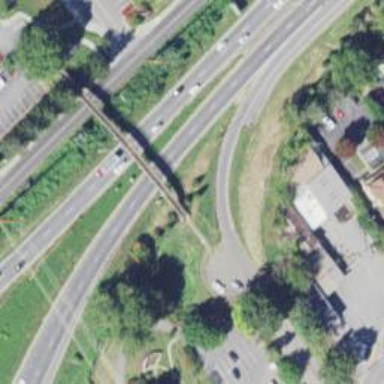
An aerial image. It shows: Footway bridge.